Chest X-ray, PA view. Patient: 44 years old, sex M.
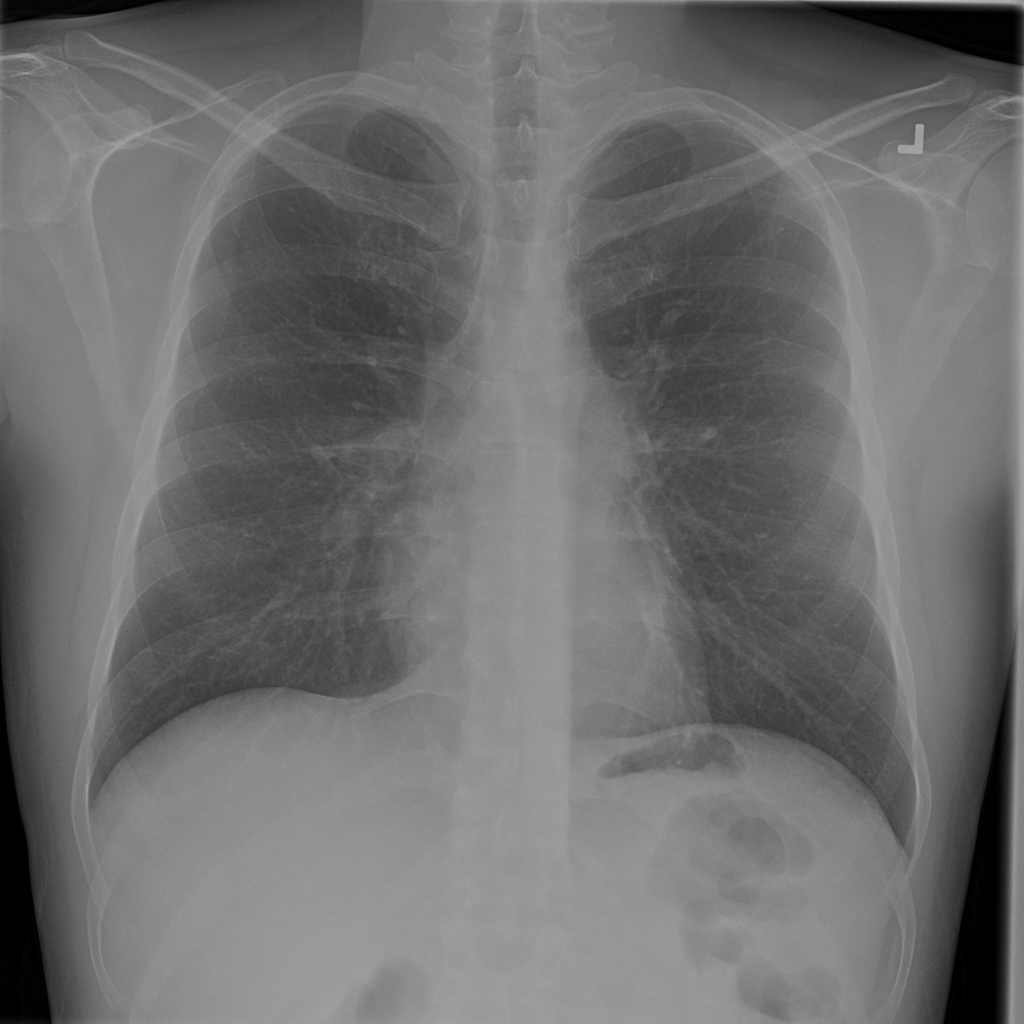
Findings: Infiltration